Interaction volume radius: 10 \u00c5
Interaction volume height: 10 \u00c5
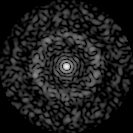
Disorder parameter: 0.8506